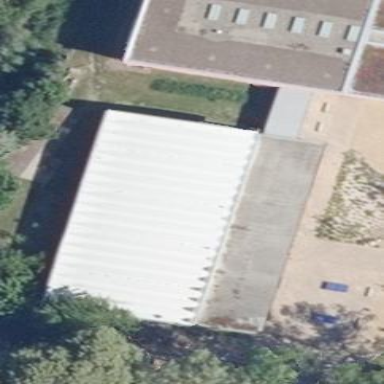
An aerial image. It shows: School building.